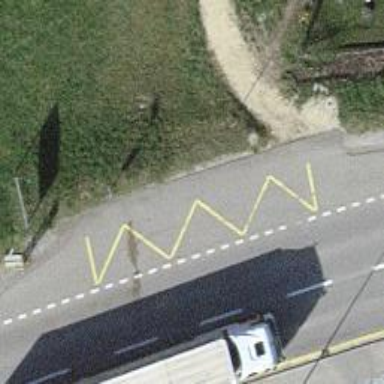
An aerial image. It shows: Bus stop with platform for public transport.